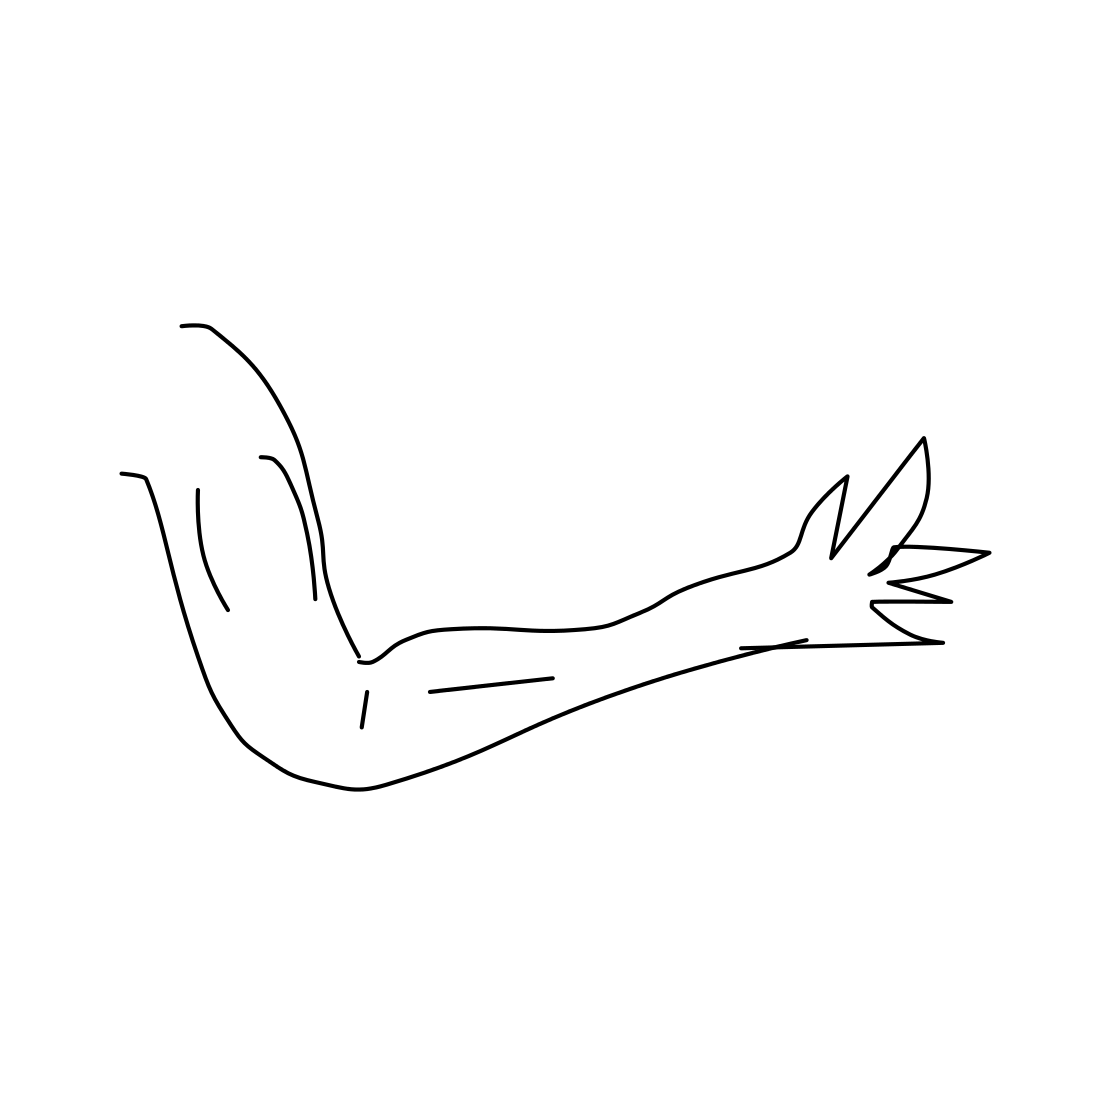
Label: arm